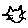
Label: cat